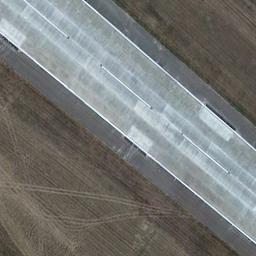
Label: runway